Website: bh-photo
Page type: customer-info-address
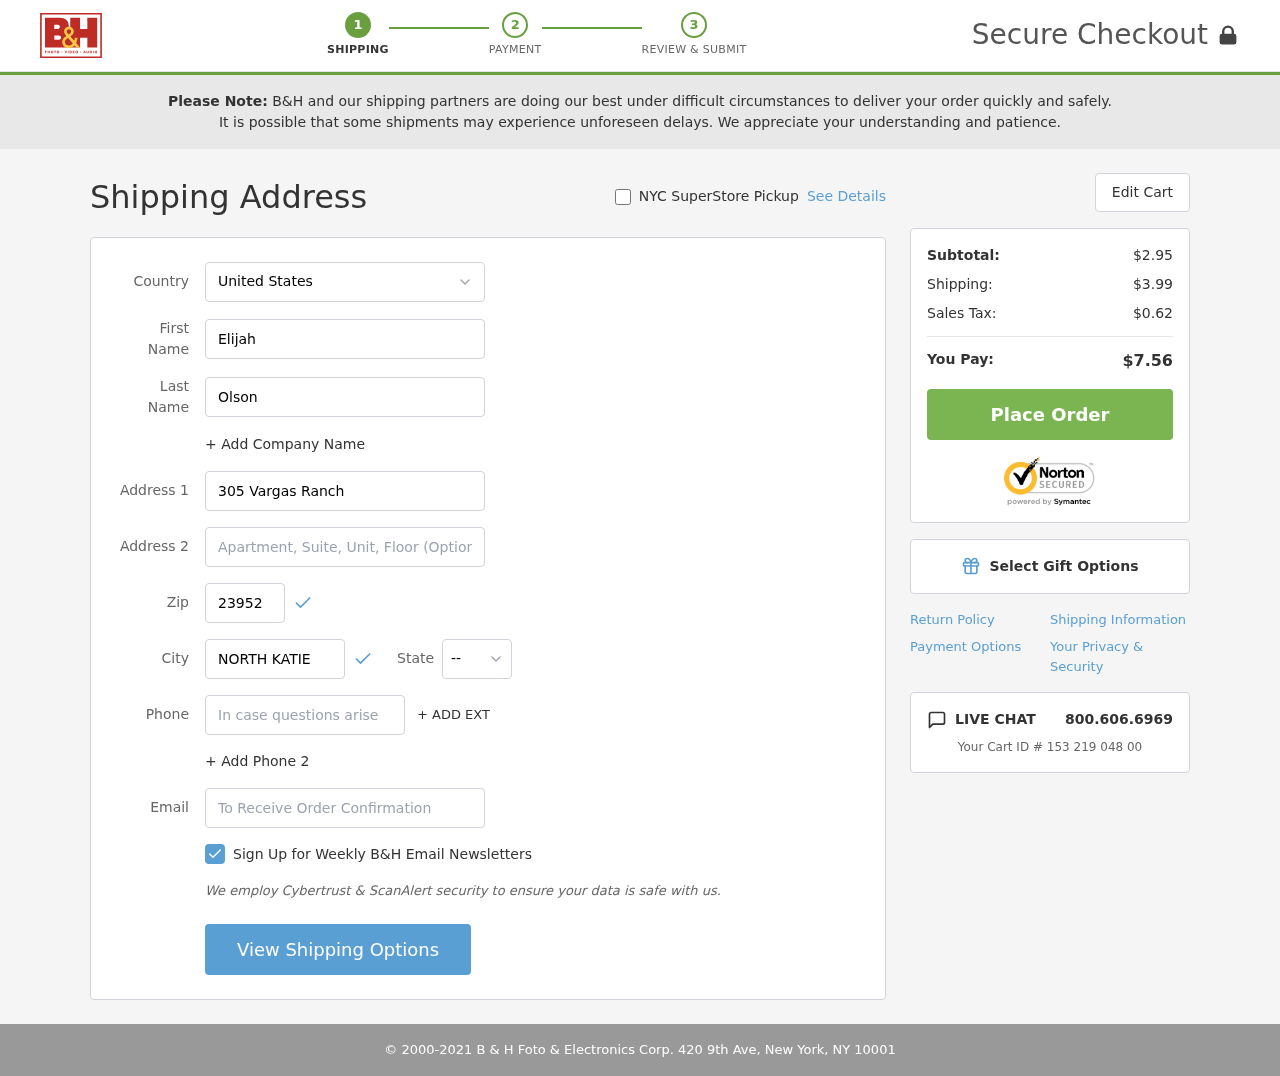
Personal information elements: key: PII_CITY
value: North Katie
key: PII_COUNTRY
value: United States
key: PII_EMAIL
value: elijaholson@yahoo.com
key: PII_FIRSTNAME
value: Elijah
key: PII_LASTNAME
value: Olson
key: PII_PHONE
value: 8344268119
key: PII_POSTCODE
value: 23952
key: PII_STATE_ABBR
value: TX
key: PII_STREET
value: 305 Vargas Ranch
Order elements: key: ORDER_SUBTOTAL
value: $2.95
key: ORDER_SHIPPING_COST
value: $3.99
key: ORDER_TAX
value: $0.62
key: ORDER_TOTAL
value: $7.56
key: ORDER_ID
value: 153 219 048 00